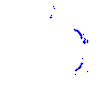
Particle: proton